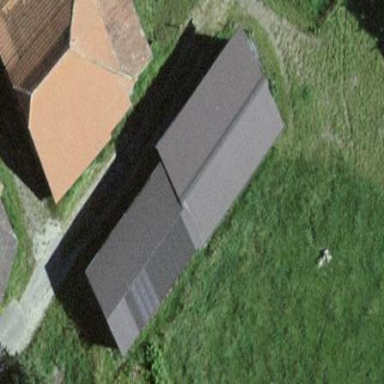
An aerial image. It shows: Barn.